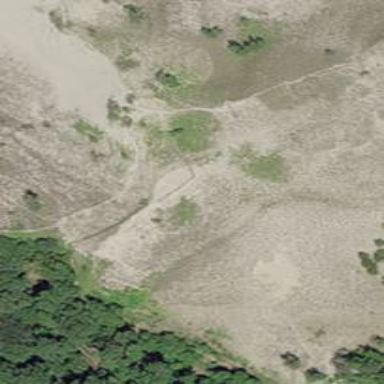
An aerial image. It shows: Natural dune.